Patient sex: F
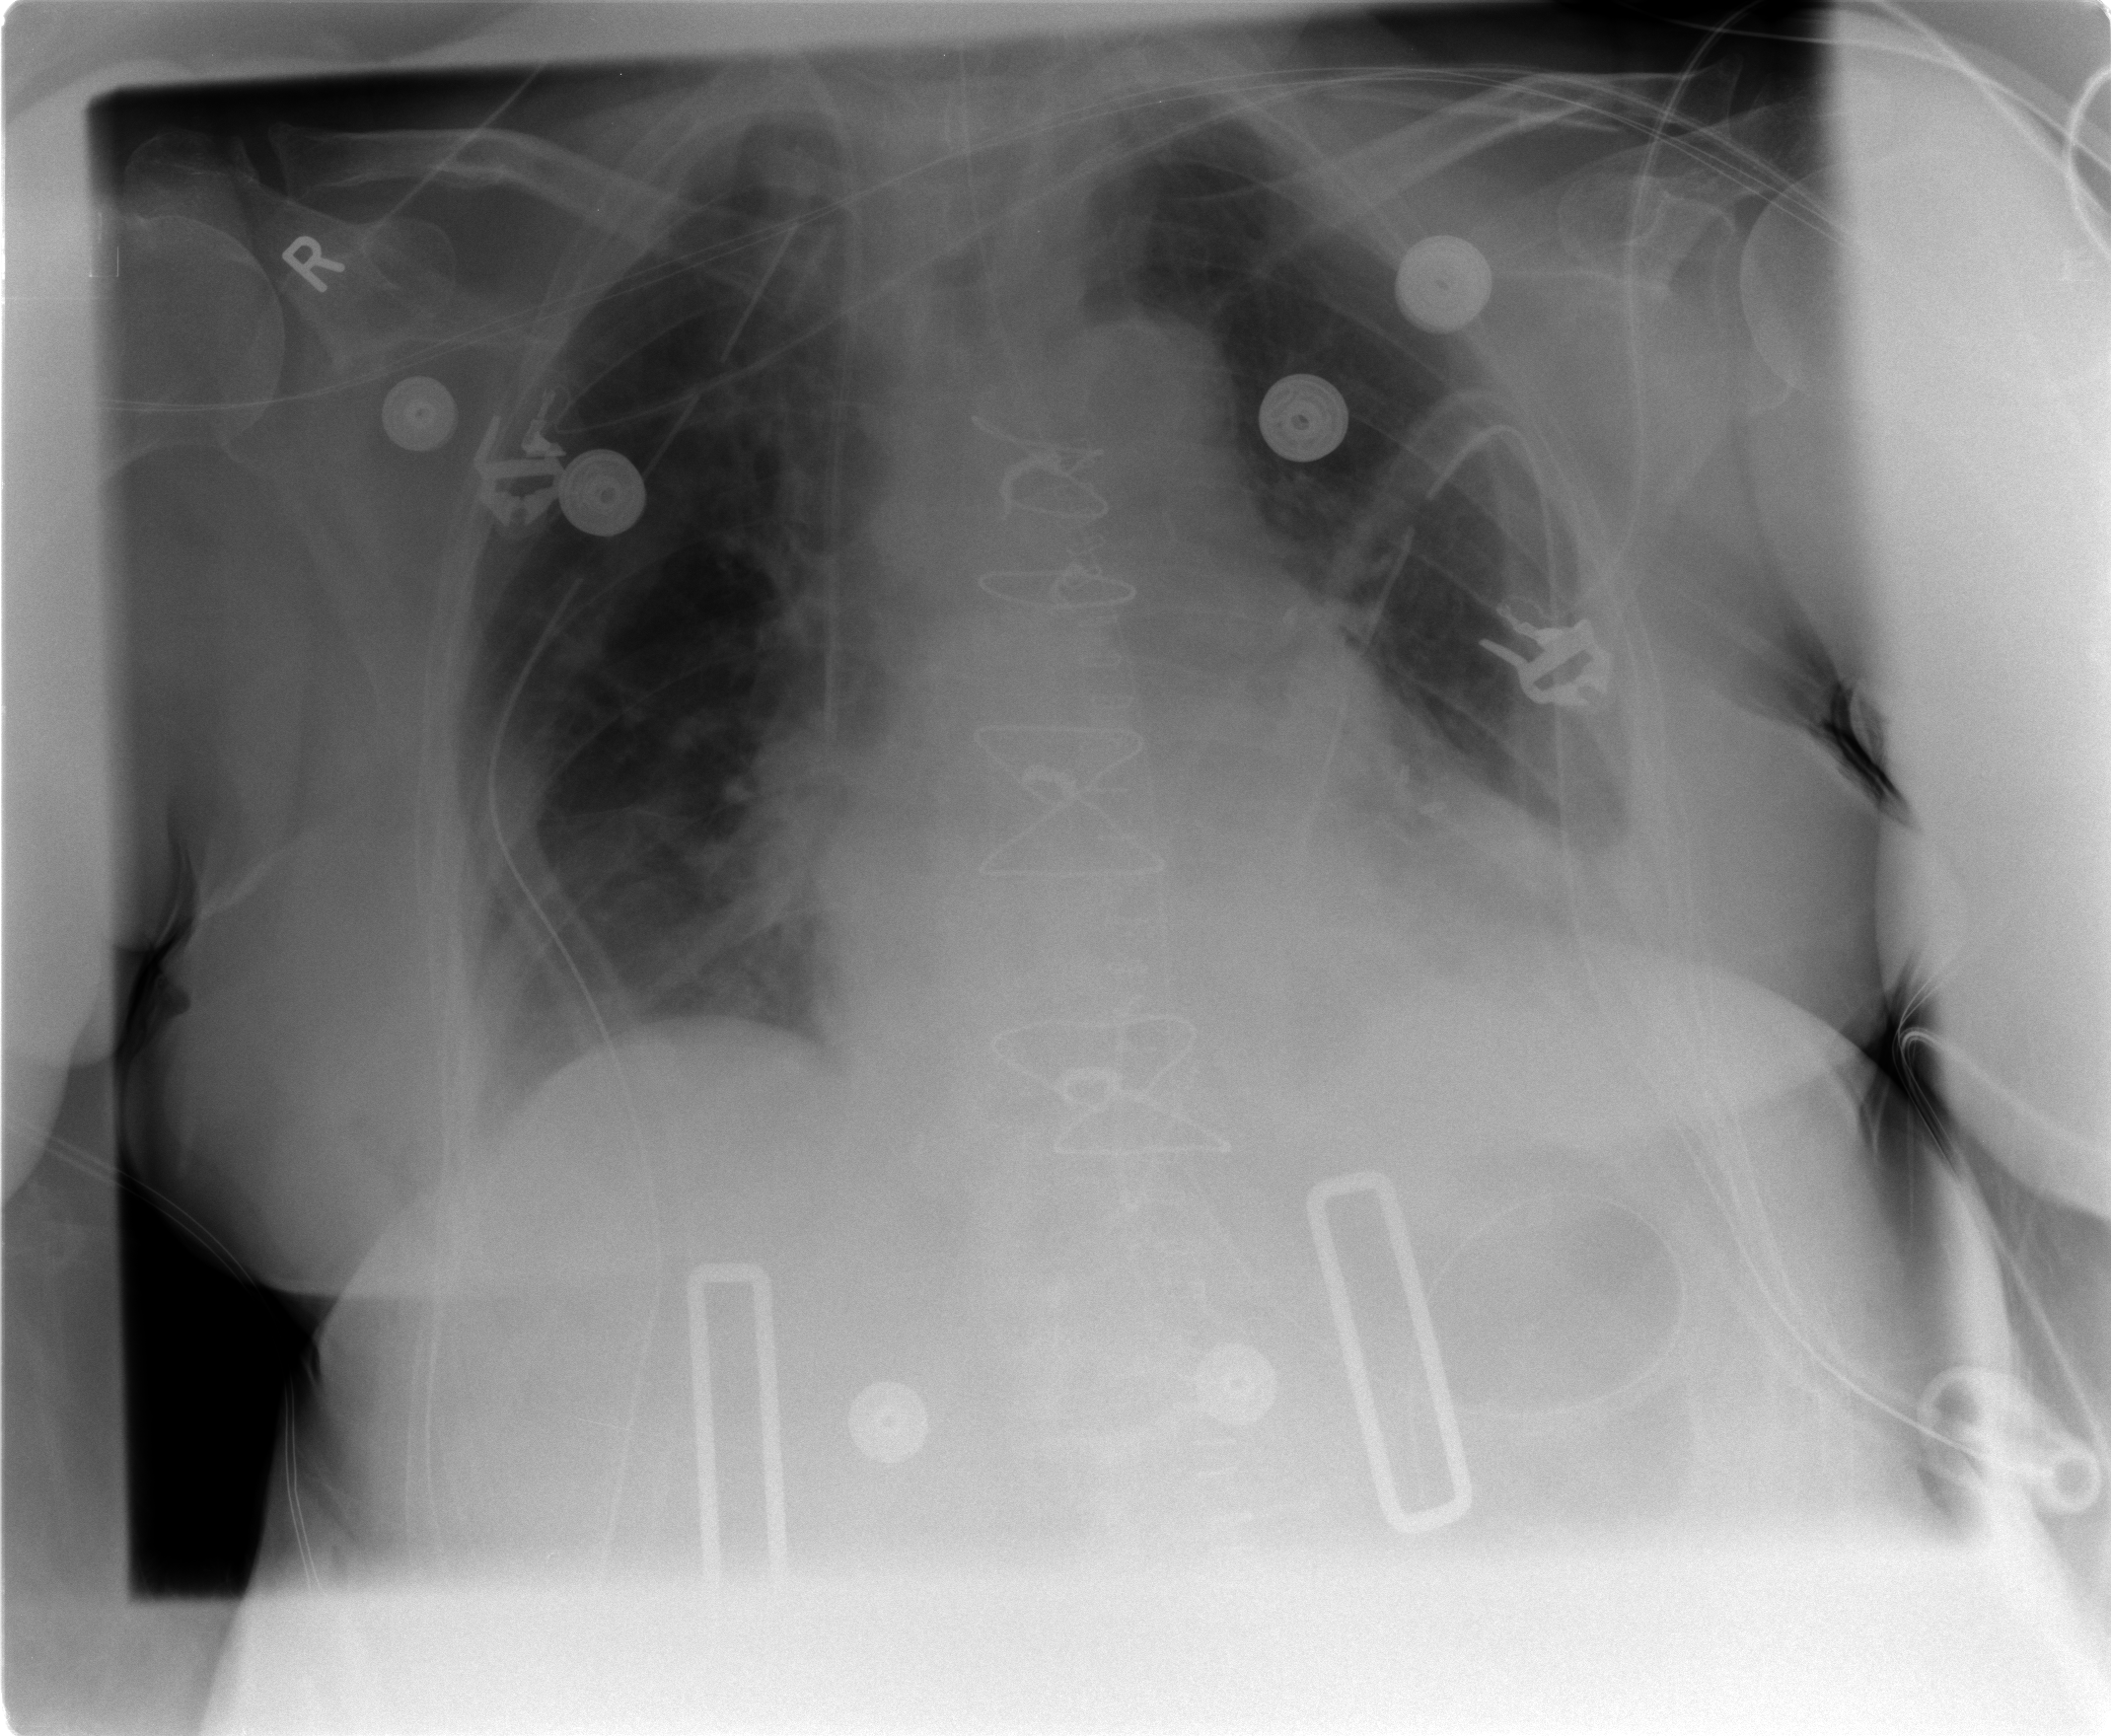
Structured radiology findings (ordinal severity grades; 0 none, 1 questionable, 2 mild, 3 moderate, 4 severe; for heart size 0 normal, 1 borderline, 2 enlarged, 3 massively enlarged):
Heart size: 2
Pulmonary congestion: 1
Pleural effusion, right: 1
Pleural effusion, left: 1
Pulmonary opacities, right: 0
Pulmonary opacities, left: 0
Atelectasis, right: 1
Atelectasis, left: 2